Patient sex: M
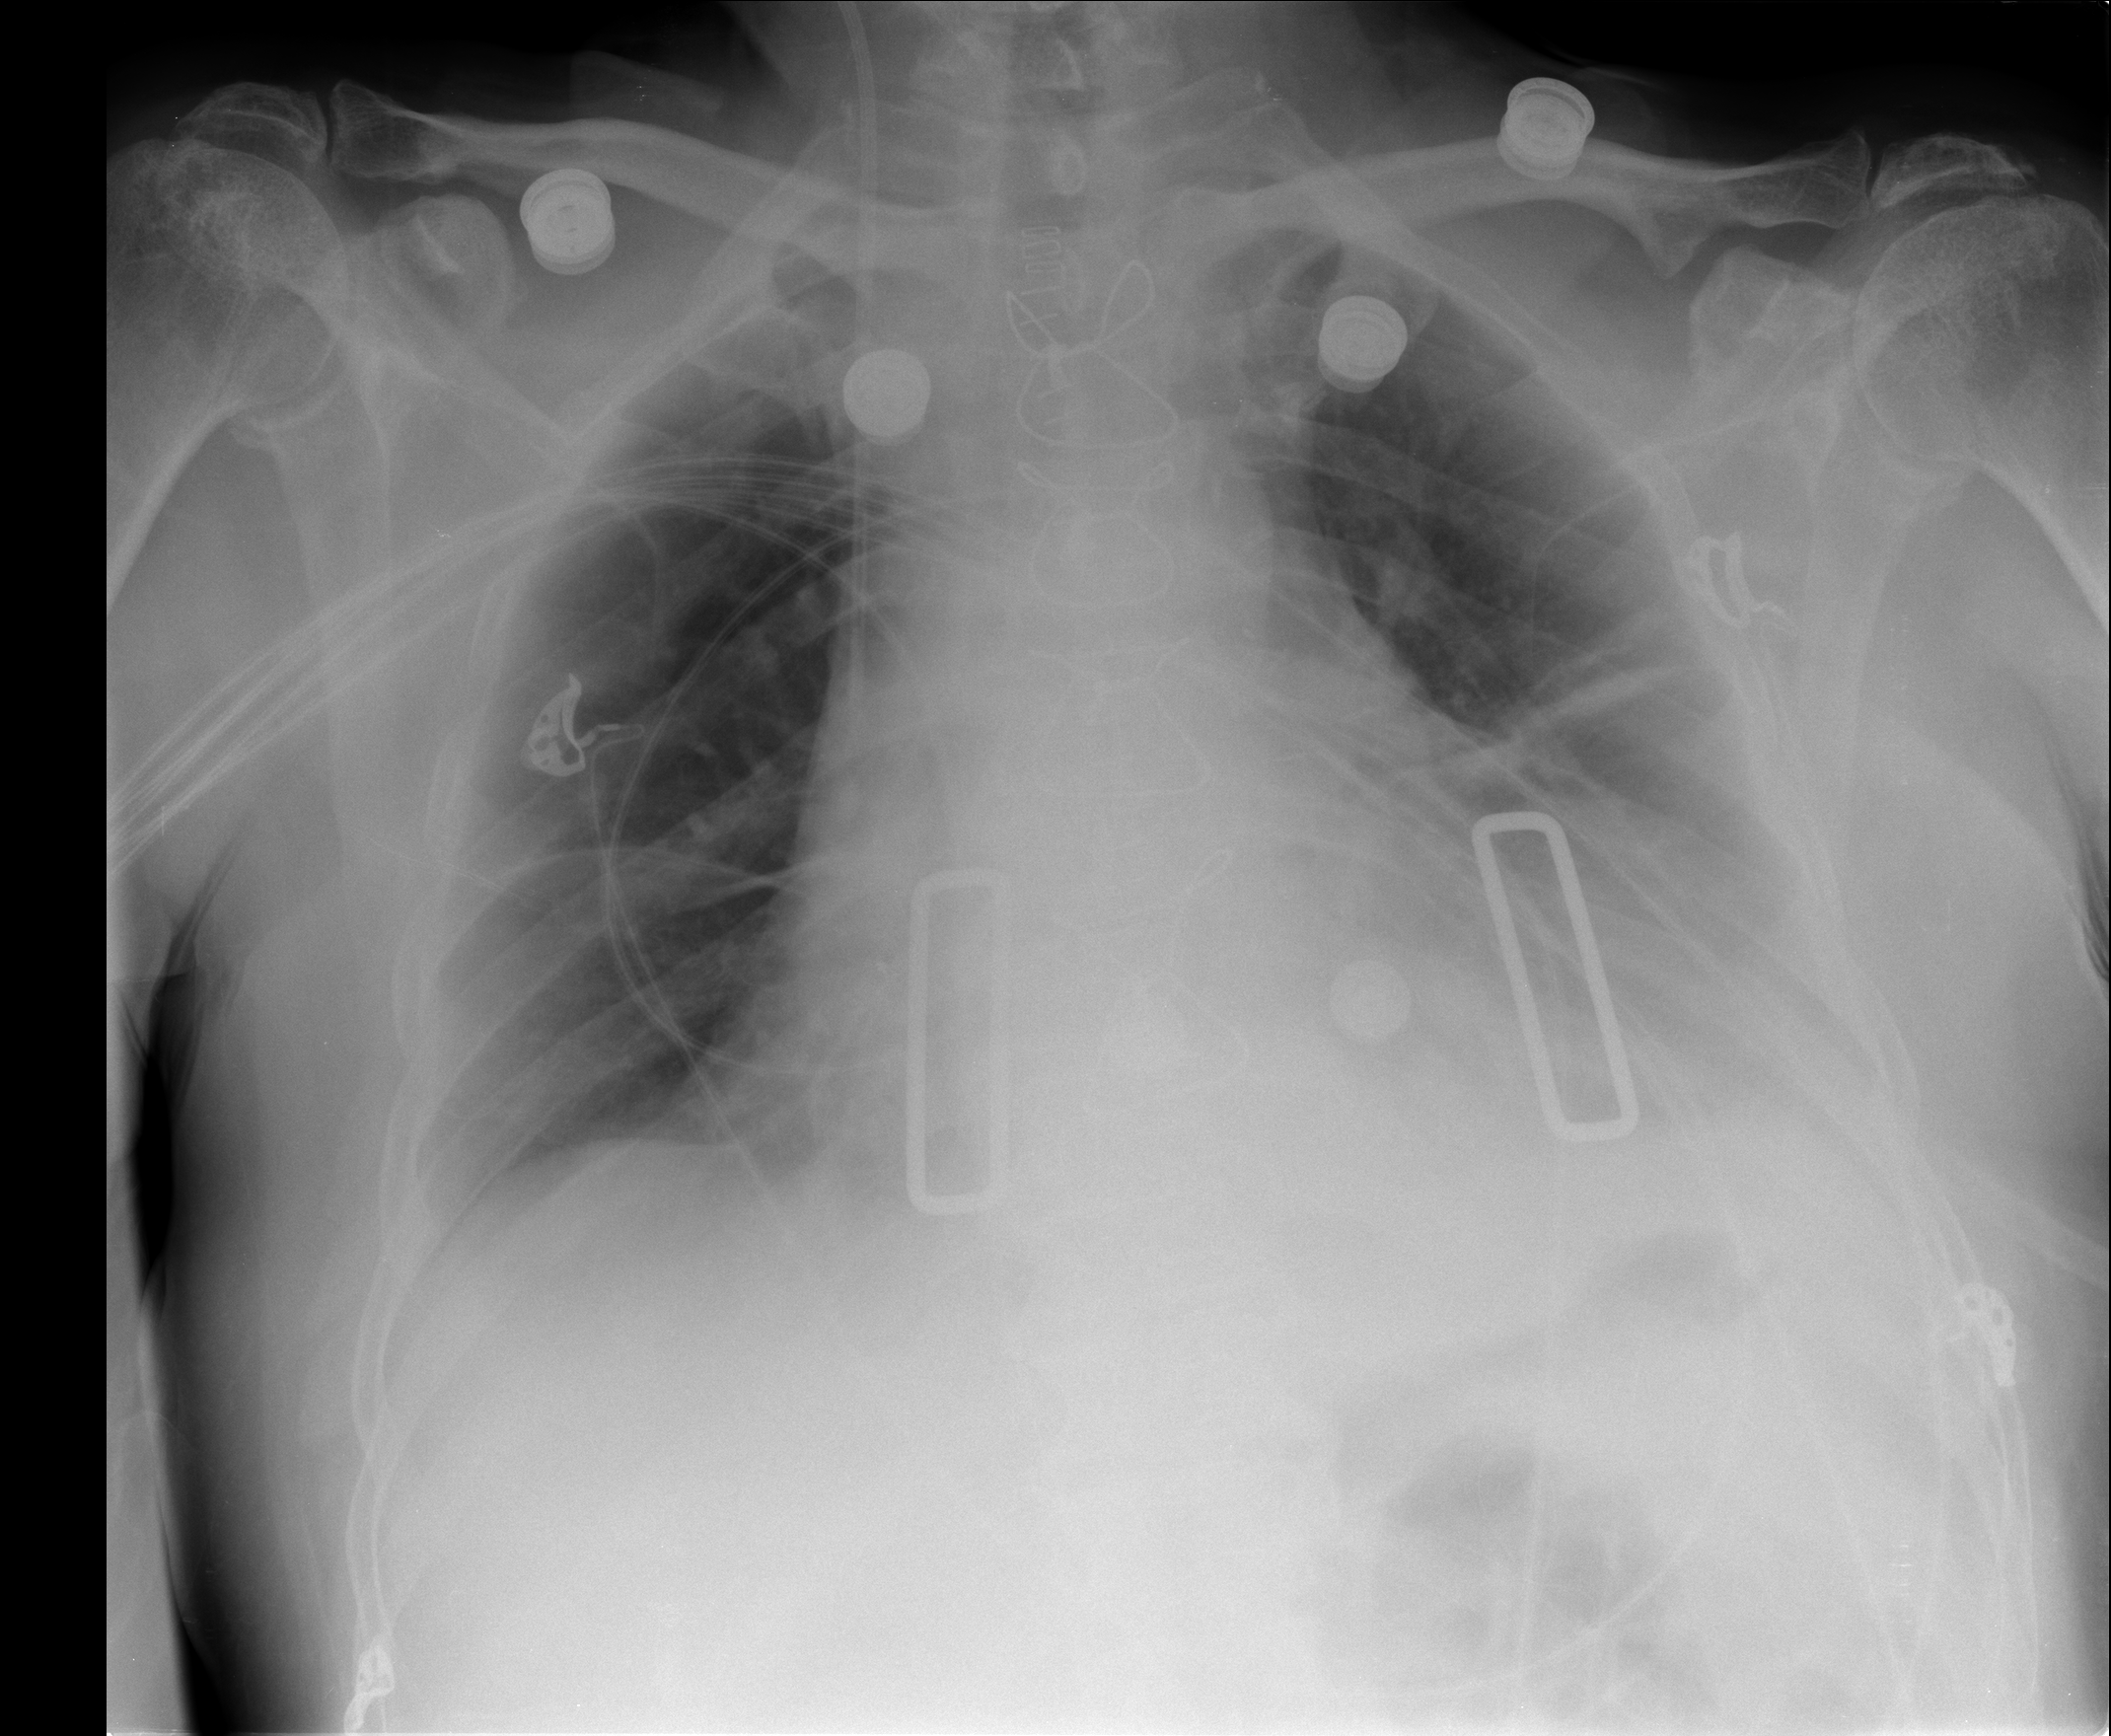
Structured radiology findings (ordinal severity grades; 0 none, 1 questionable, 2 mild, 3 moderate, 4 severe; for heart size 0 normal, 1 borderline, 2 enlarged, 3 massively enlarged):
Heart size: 2
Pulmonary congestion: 2
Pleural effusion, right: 2
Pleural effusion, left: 3
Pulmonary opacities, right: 0
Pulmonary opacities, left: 0
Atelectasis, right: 2
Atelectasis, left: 2